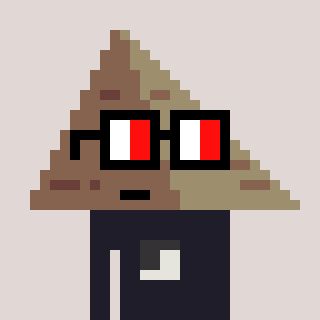
a pixel art character with square glasses with black frames and red eyes, a pyramid-shaped head and a grayscale-colored body on a warm background